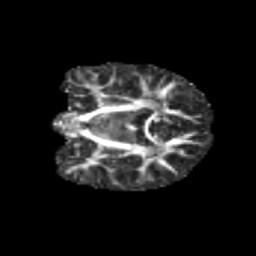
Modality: FA
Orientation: coronal
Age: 9
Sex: female
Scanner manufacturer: siemens
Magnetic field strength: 3 T
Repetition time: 3.8 s
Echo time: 0.07 s